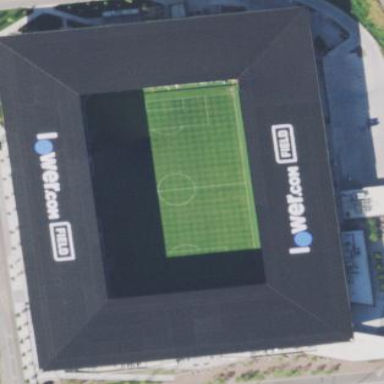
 providing space for leisure and sports activities."